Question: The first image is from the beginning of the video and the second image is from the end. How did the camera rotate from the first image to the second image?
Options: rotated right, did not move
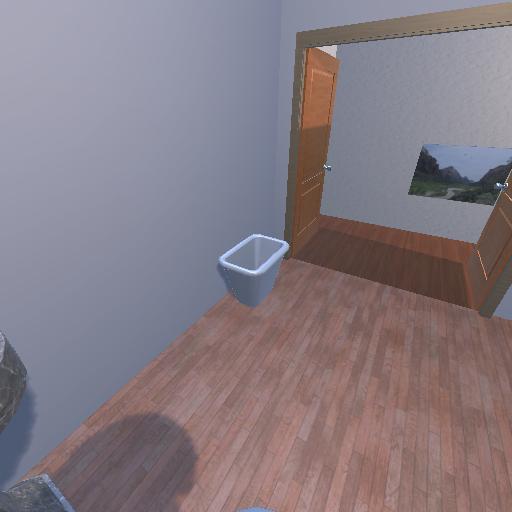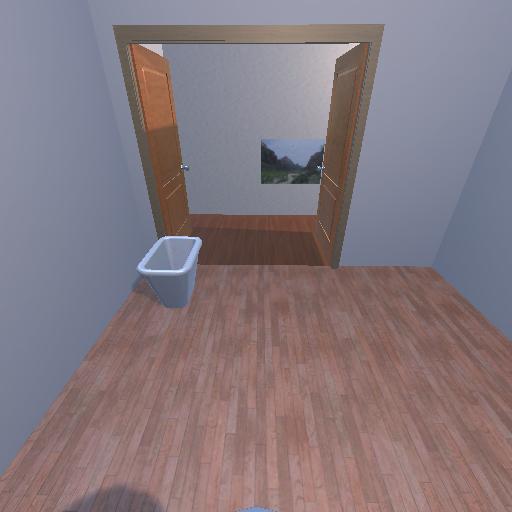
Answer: rotated right